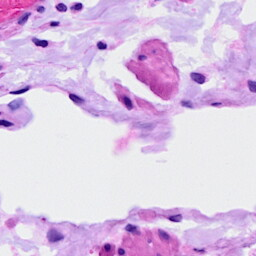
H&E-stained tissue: Ovarian